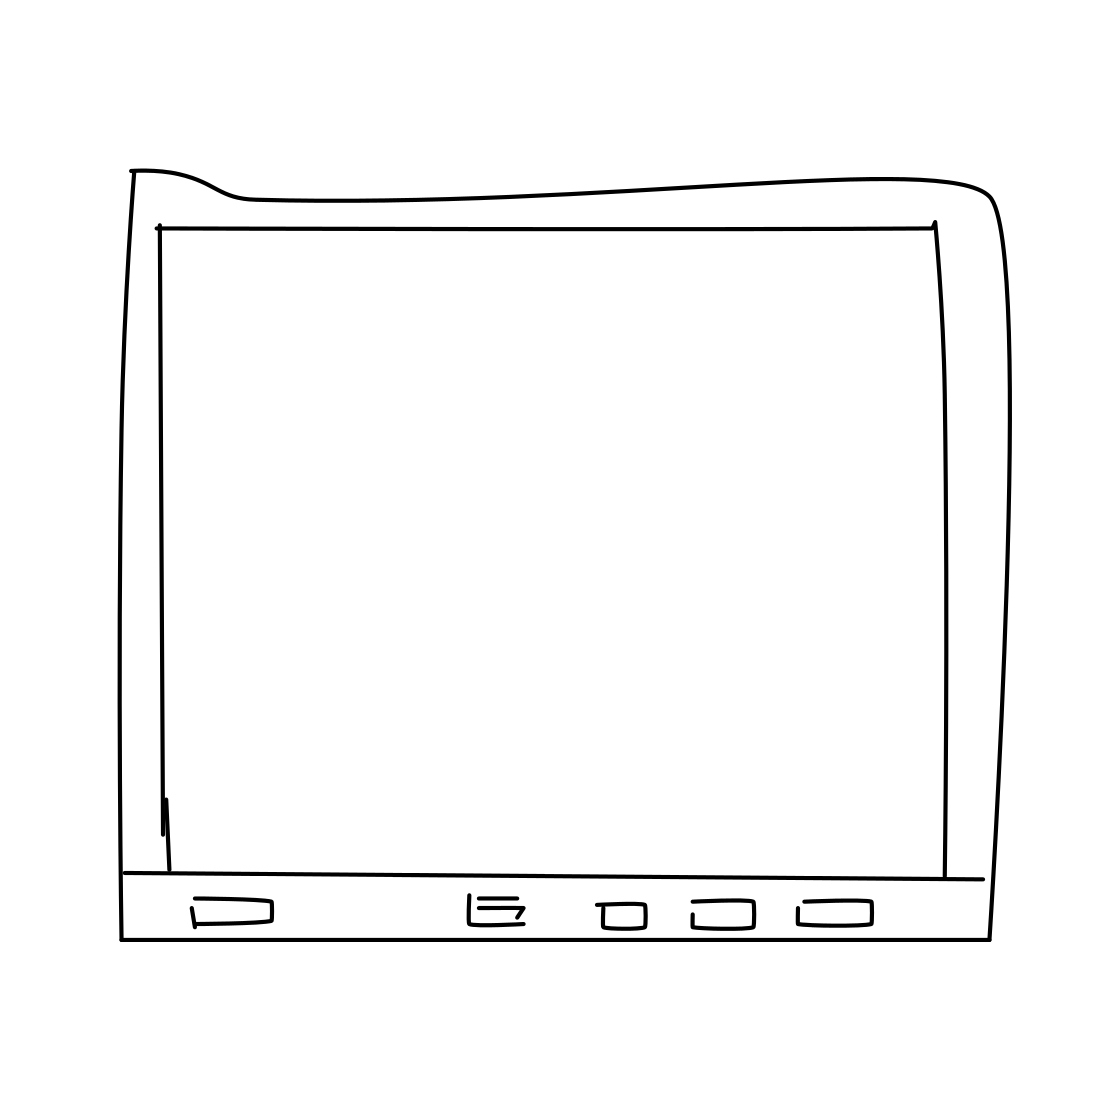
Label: computer monitor